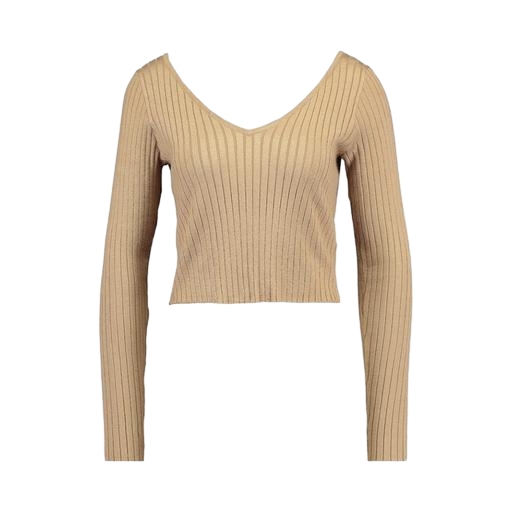
beige crop top, brown v-neck crop top, beige colored long sleeve, white background